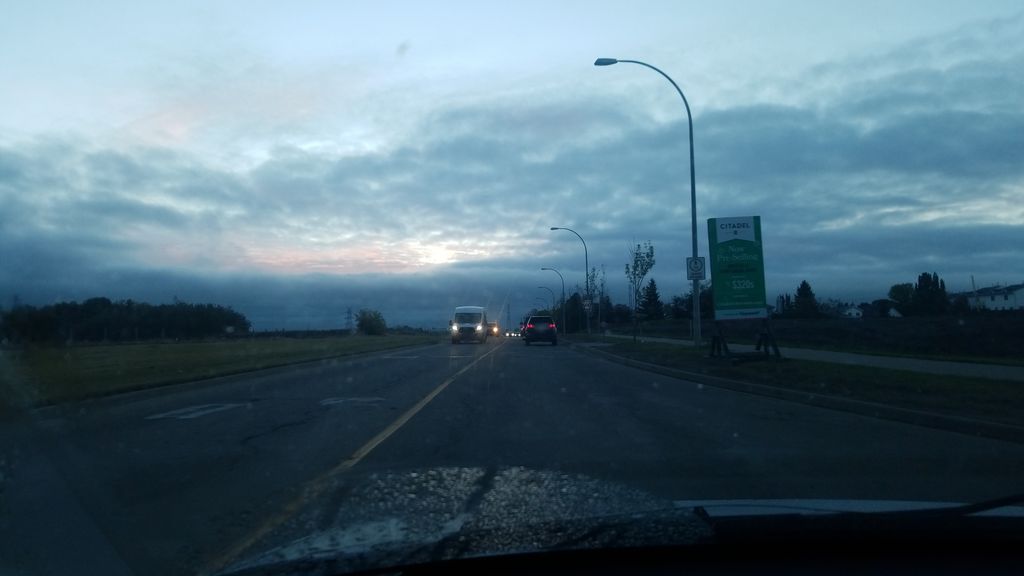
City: edmonton